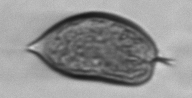
Label: Prorocentrum_micans